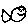
Label: fish